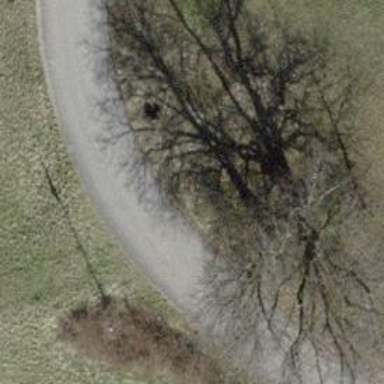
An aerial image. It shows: Historic wayside cross.